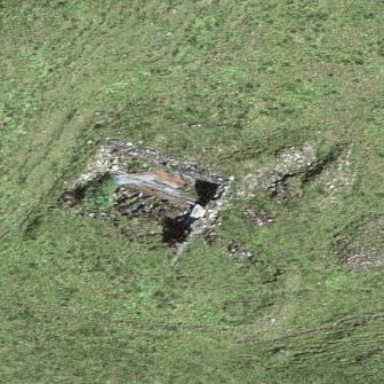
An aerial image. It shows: Ruins of building.